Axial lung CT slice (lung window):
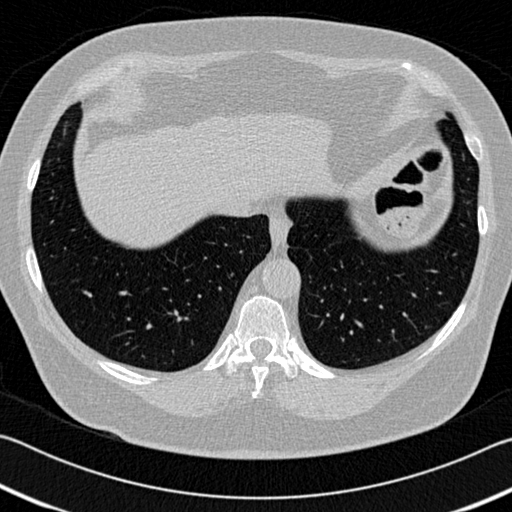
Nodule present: no